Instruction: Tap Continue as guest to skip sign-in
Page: checkout
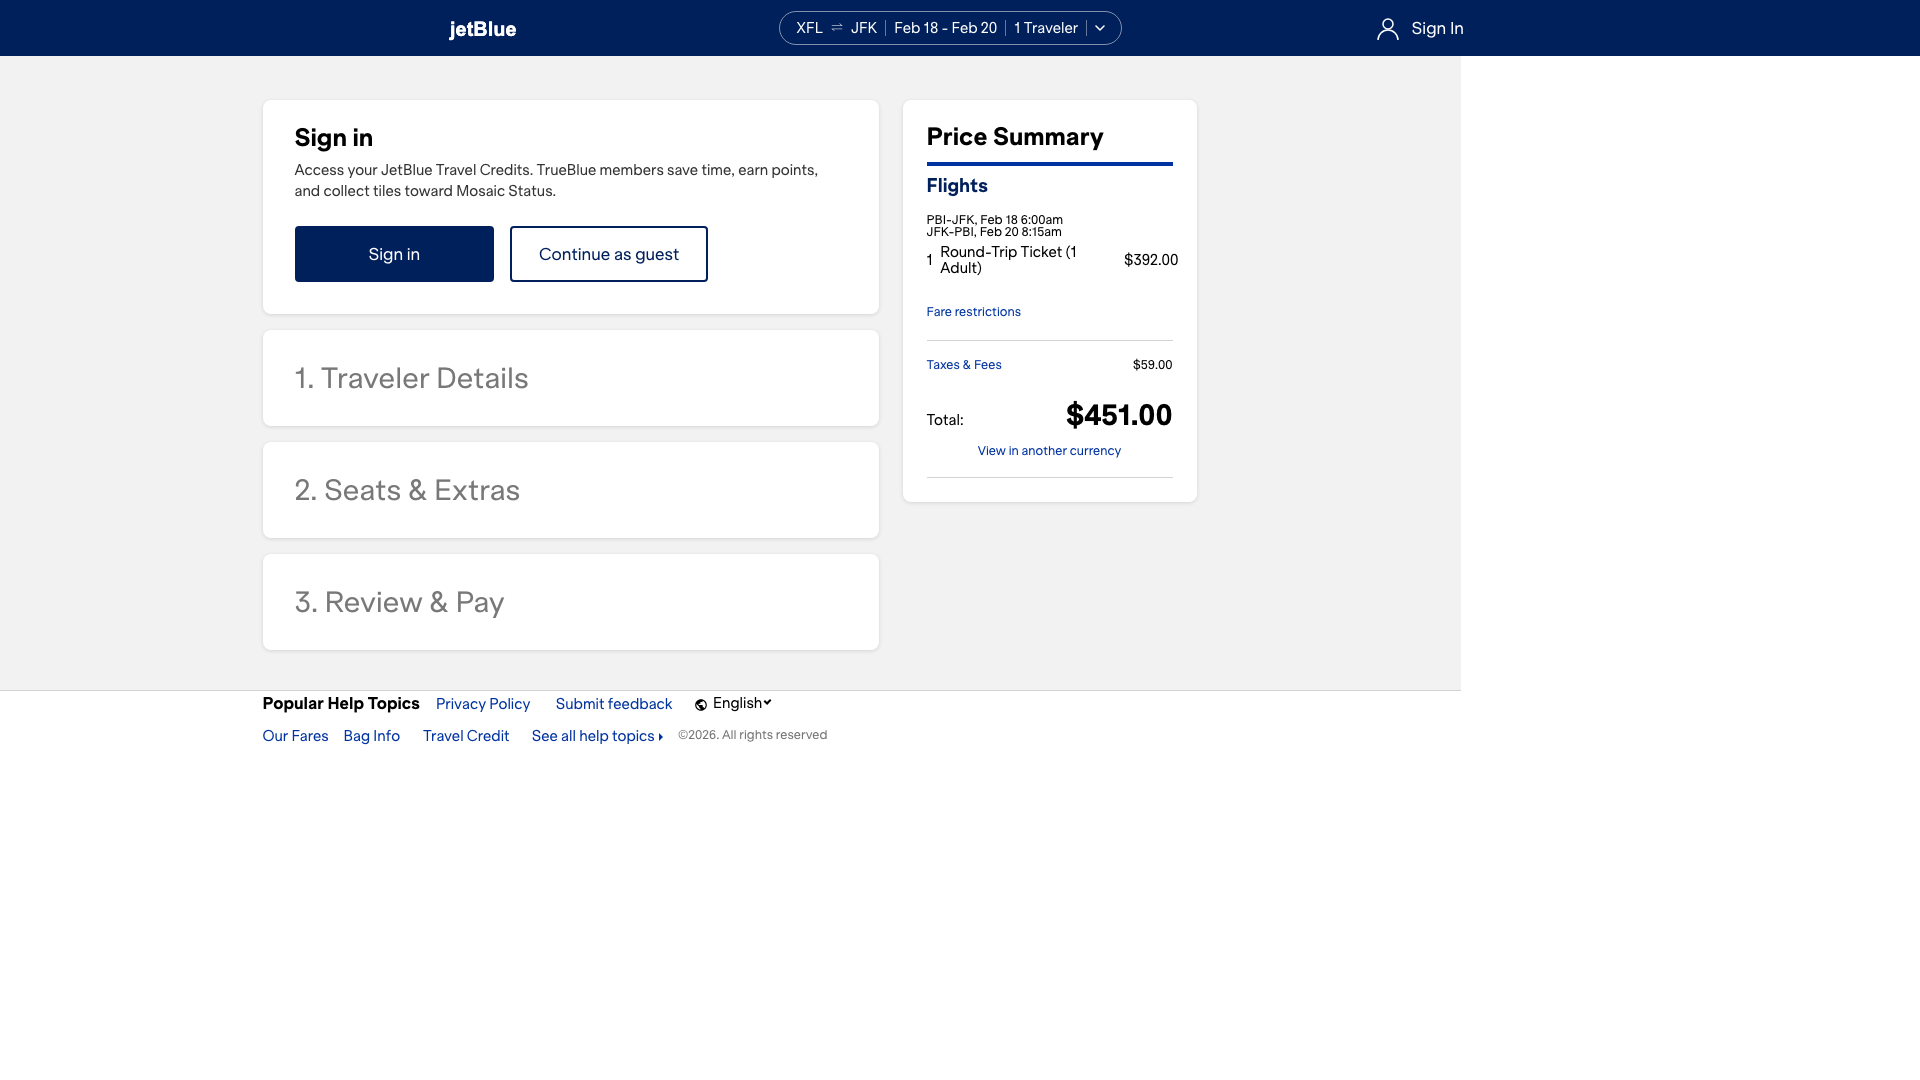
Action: click